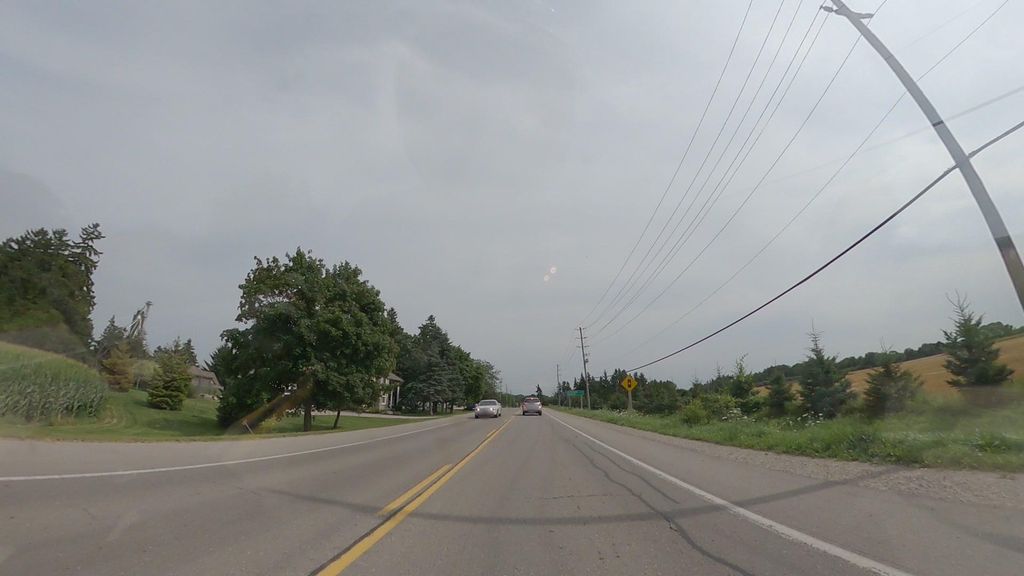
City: kitchener-waterloo